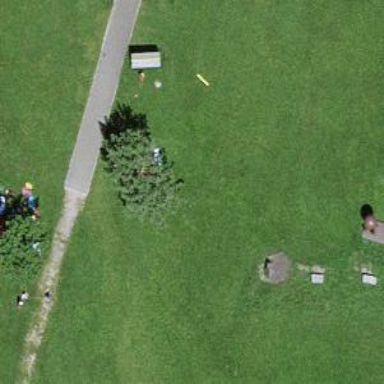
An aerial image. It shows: Disc golf tee.